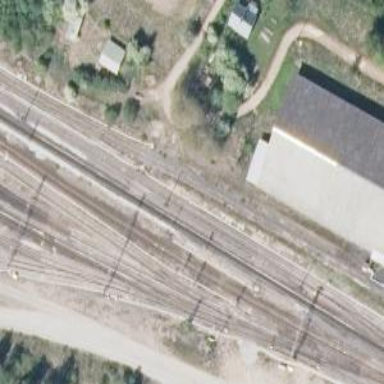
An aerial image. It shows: Railway signal.